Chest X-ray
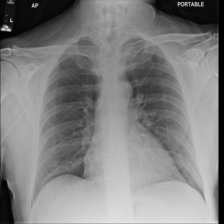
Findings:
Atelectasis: negative
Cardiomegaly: negative
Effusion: negative
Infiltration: negative
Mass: negative
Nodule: negative
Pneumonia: negative
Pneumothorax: negative
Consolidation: negative
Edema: negative
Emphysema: negative
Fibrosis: negative
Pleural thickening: negative
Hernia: negative